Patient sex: F
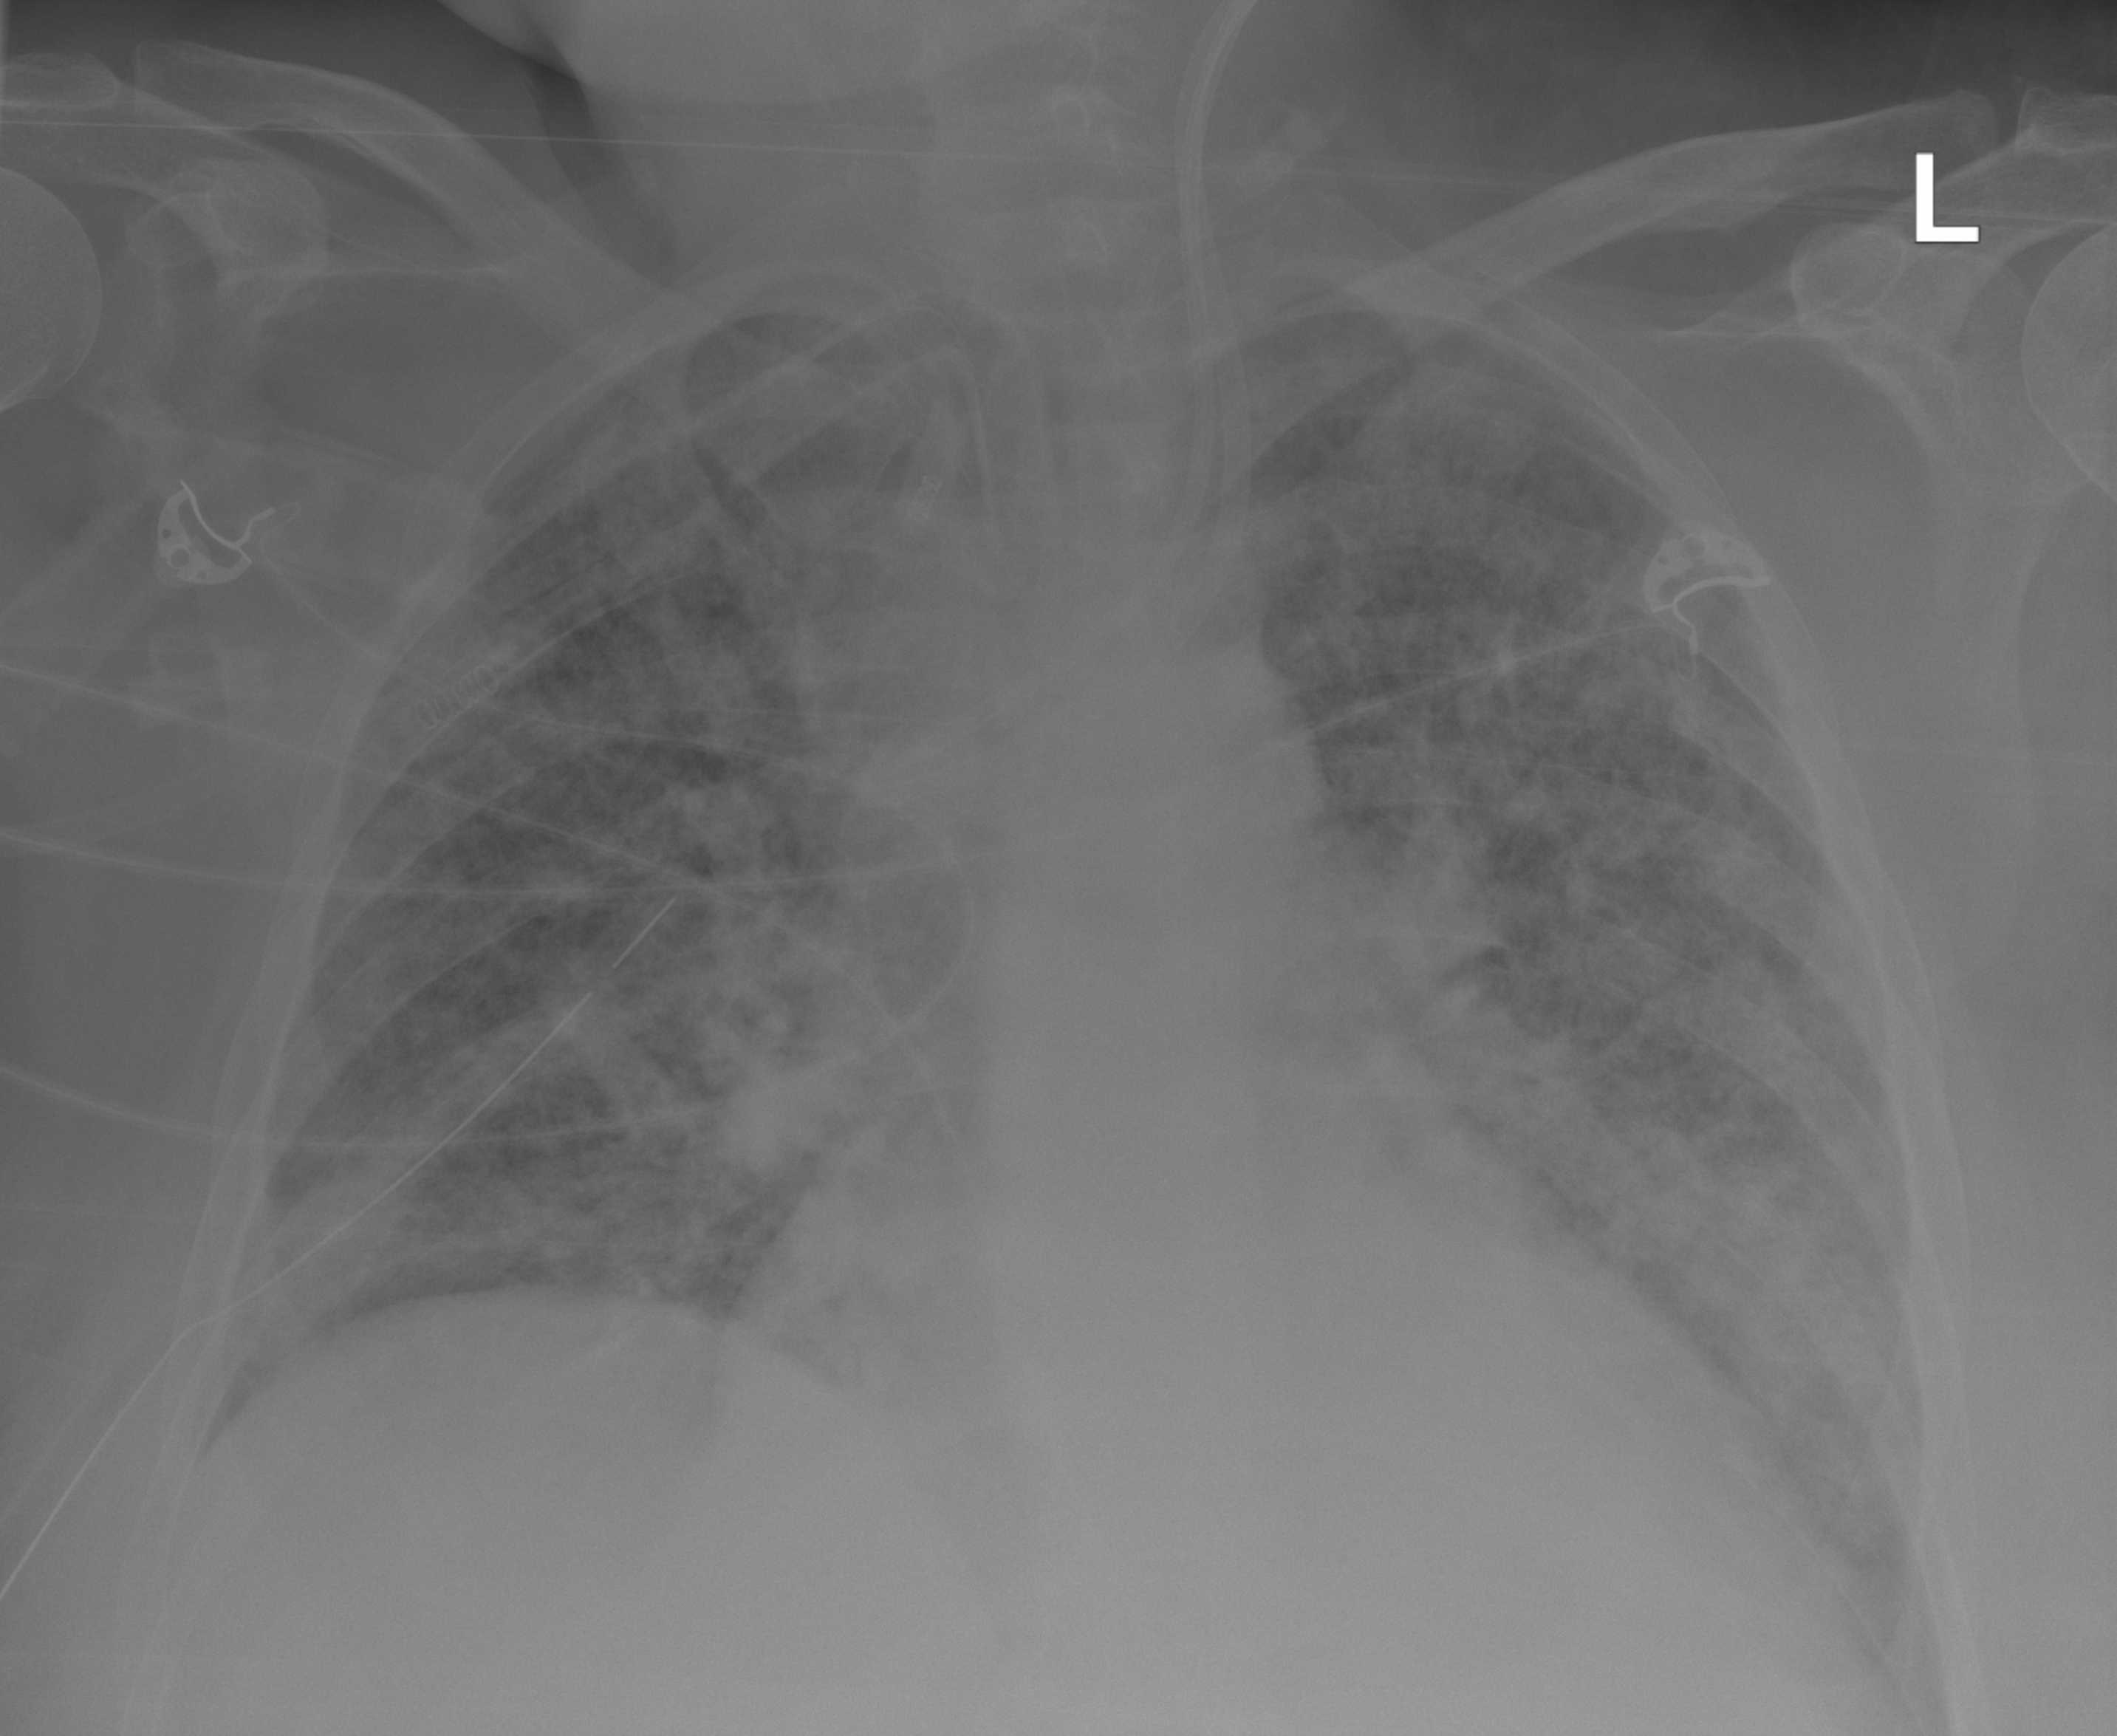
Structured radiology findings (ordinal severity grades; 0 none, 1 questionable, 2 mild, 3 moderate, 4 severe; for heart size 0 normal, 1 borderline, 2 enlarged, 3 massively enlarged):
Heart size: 2
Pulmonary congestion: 2
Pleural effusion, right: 0
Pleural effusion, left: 0
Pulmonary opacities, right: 3
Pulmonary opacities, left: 3
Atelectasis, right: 2
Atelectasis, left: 3